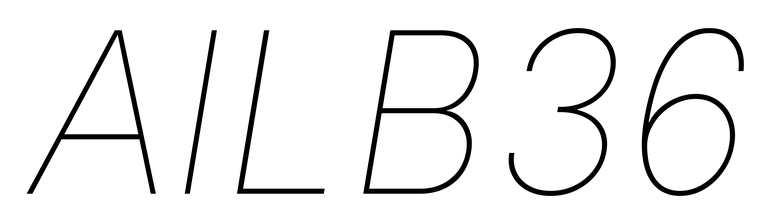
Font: Inter-Italic_Thin_Italic